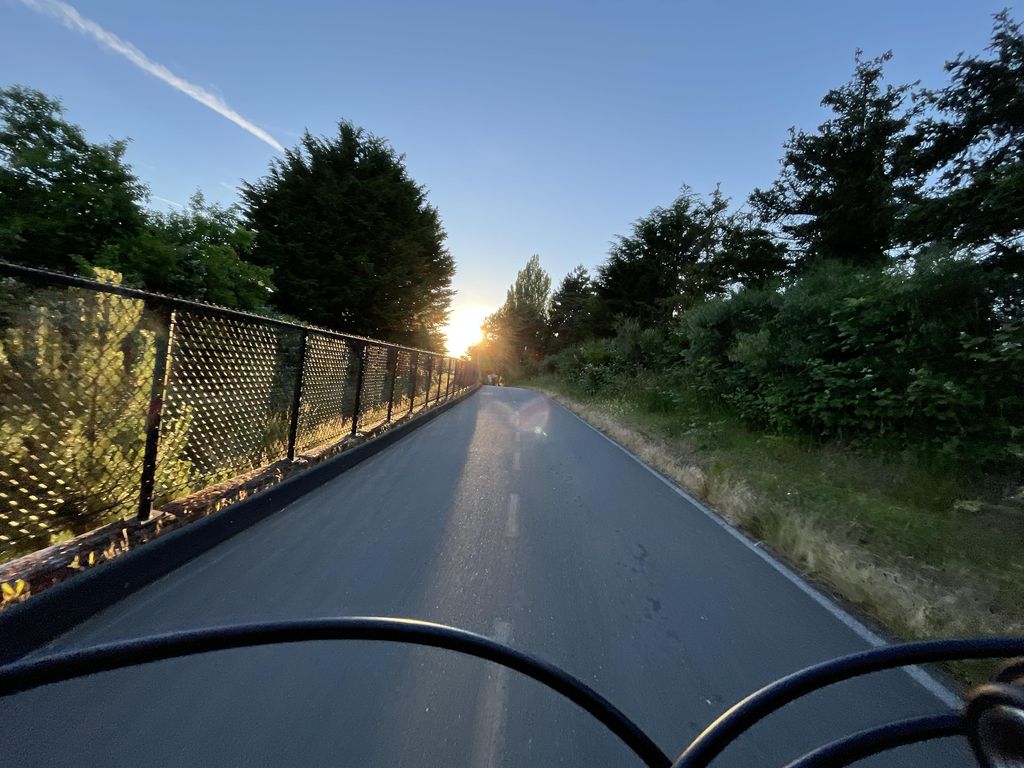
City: victoria